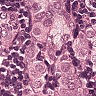
Metastatic tissue present: yes